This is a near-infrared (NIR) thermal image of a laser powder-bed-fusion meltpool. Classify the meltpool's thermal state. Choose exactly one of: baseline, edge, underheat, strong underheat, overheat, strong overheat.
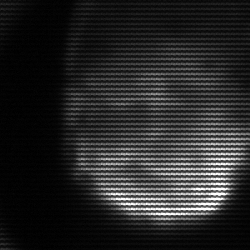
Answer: edge